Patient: sex M, age 36
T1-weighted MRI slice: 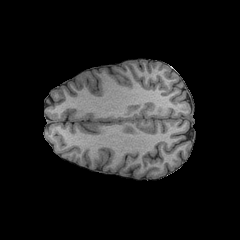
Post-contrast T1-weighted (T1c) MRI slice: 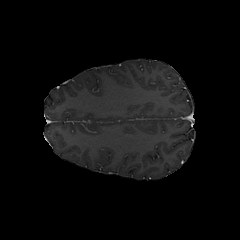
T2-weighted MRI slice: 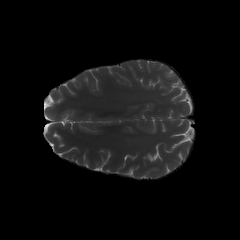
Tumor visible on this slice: no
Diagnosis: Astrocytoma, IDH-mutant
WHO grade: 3